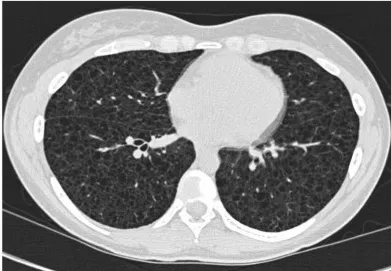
Case 2.
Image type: radiology (ct)